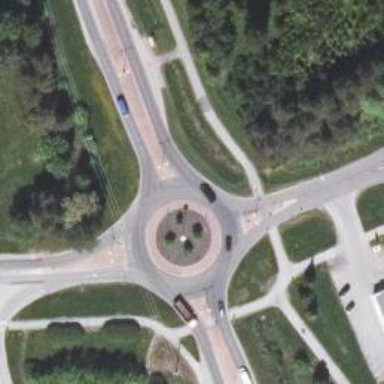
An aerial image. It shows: Secondary road with asphalt surface leading to roundabout junction.